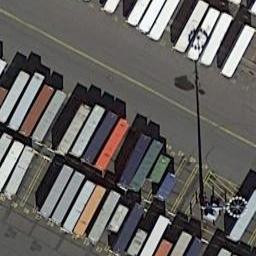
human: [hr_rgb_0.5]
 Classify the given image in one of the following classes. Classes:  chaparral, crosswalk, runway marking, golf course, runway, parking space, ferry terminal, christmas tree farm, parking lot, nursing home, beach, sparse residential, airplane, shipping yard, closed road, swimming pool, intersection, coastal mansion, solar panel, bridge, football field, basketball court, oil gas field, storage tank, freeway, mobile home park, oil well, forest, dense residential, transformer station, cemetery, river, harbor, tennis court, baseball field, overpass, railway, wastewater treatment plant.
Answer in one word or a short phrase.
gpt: shipping yard